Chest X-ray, PA view. Patient: 70 years old, sex M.
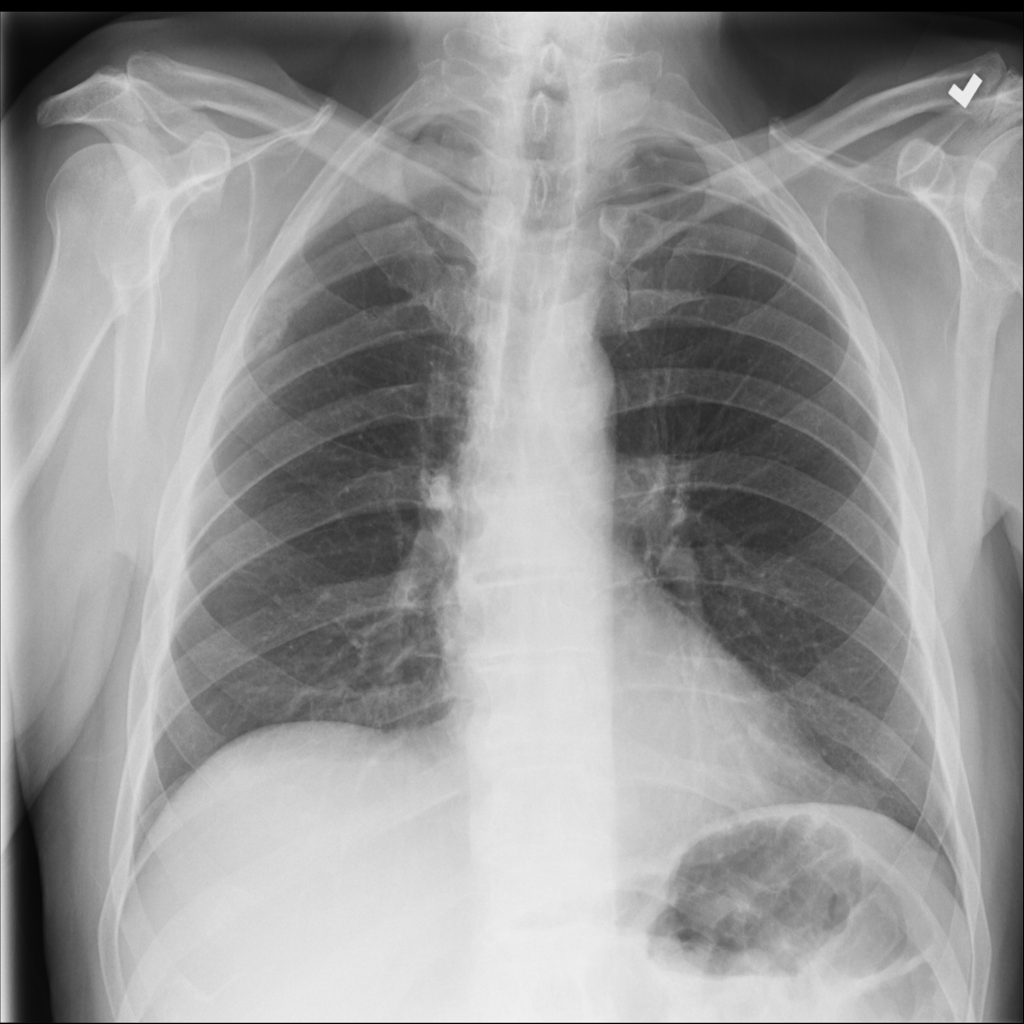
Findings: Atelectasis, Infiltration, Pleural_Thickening